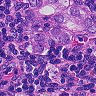
Metastatic tissue present: yes